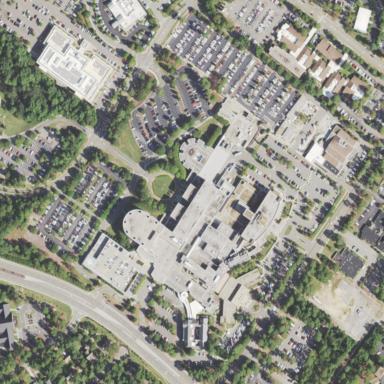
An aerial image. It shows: Hospital providing healthcare services.